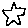
Label: star